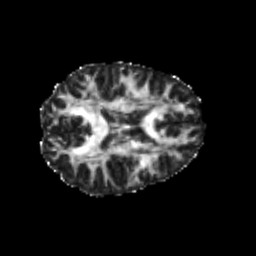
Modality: FA
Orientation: axial
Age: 23
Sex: female
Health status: healthy
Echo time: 0.074 s